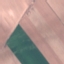
Land use / land cover: AnnualCrop